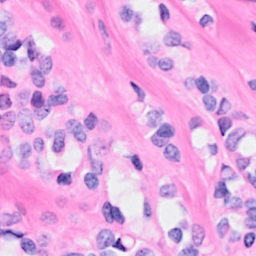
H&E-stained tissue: Breast